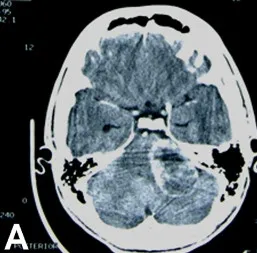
Magnetic resonance T1WI contrast enhanced axial images show treatment results in an 18-year-old man with vestibular schwannoma. Brain scan before the initial surgery.
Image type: radiology (mri)